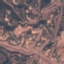
Land use / land cover: HerbaceousVegetation